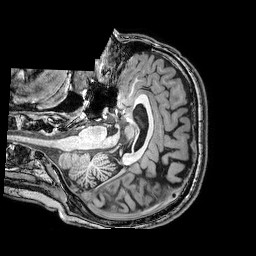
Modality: T1w
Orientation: axial
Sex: male
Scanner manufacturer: philips
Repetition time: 0.008135 s
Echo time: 0.00372 s